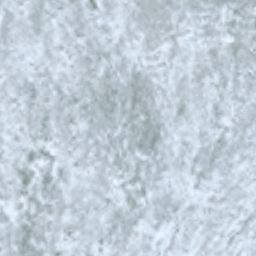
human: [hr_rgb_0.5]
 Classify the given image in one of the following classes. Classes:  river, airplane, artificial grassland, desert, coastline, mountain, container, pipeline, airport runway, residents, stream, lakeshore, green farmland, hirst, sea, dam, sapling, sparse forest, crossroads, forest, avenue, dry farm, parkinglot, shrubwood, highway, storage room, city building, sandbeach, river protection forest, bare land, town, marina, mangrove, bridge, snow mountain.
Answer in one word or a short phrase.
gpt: snow mountain